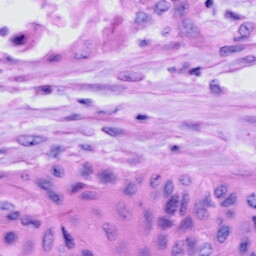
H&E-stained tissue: Cervix